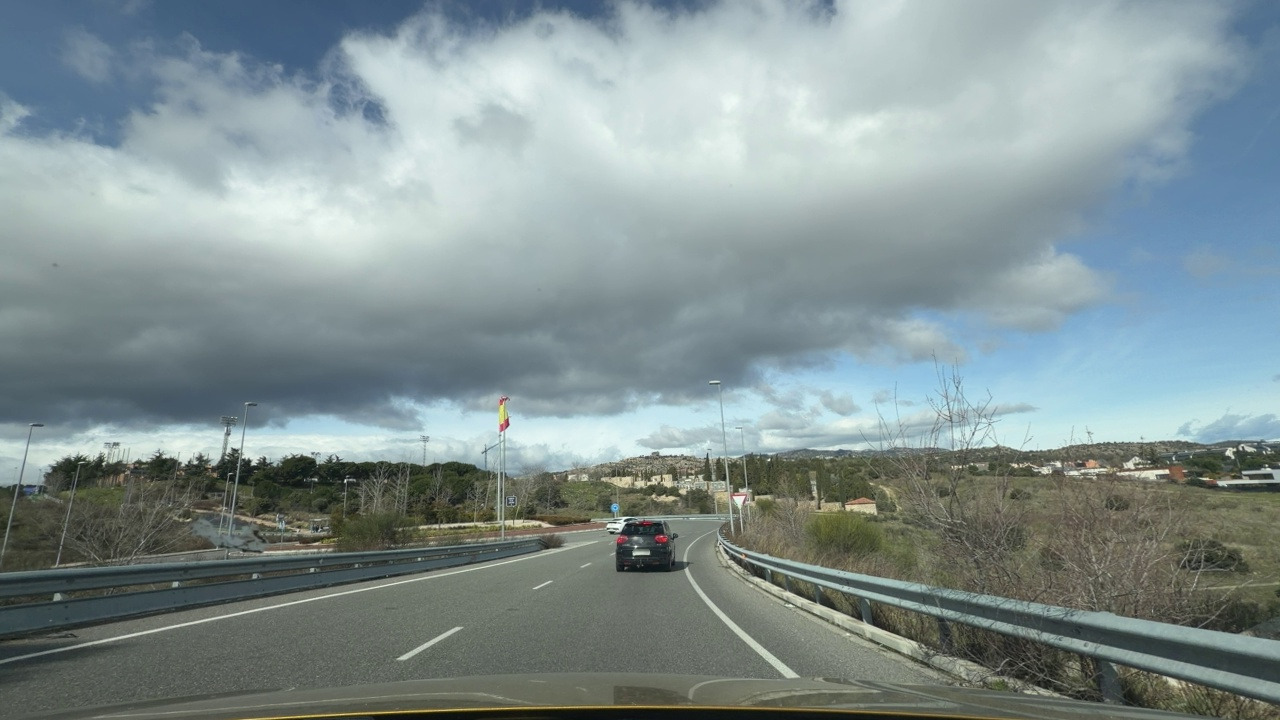
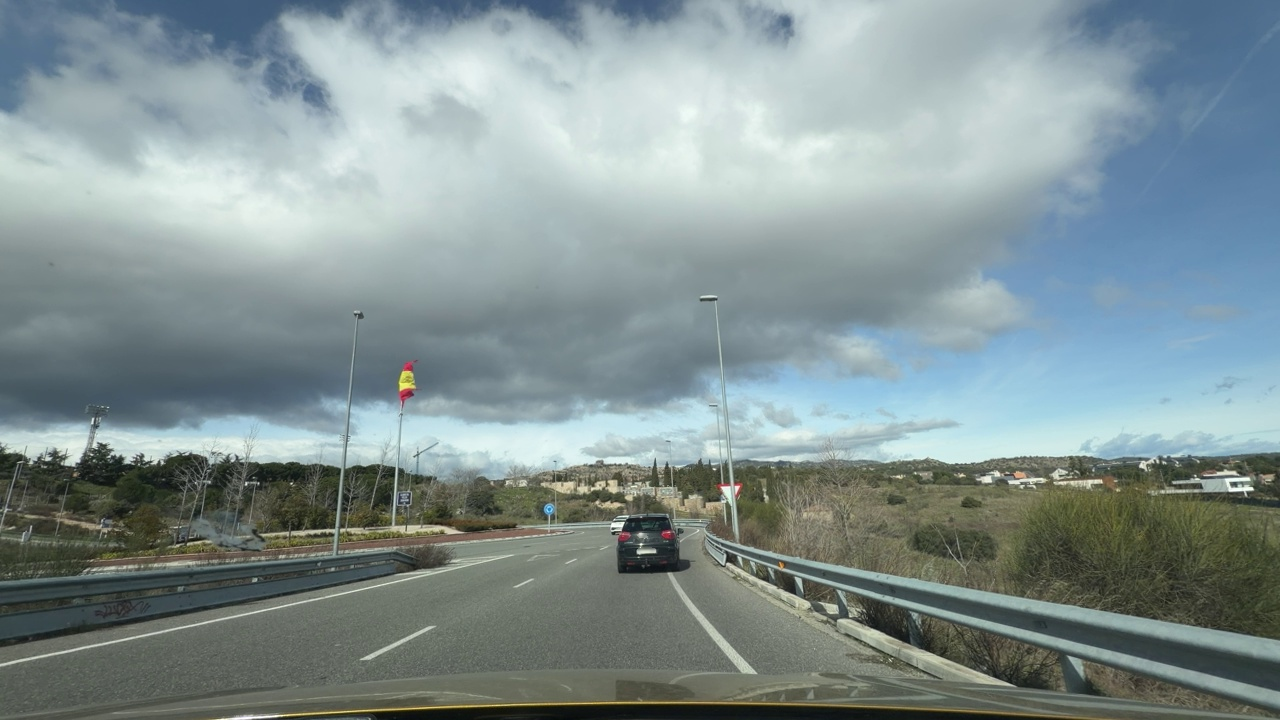
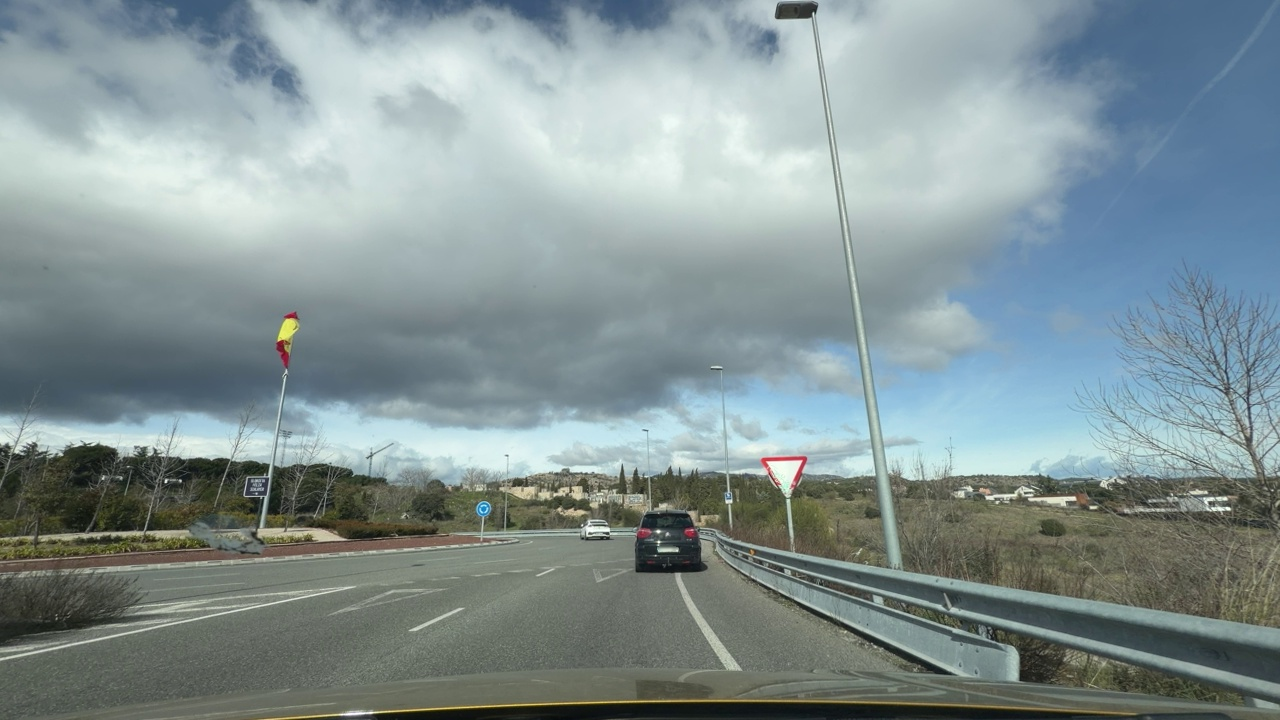
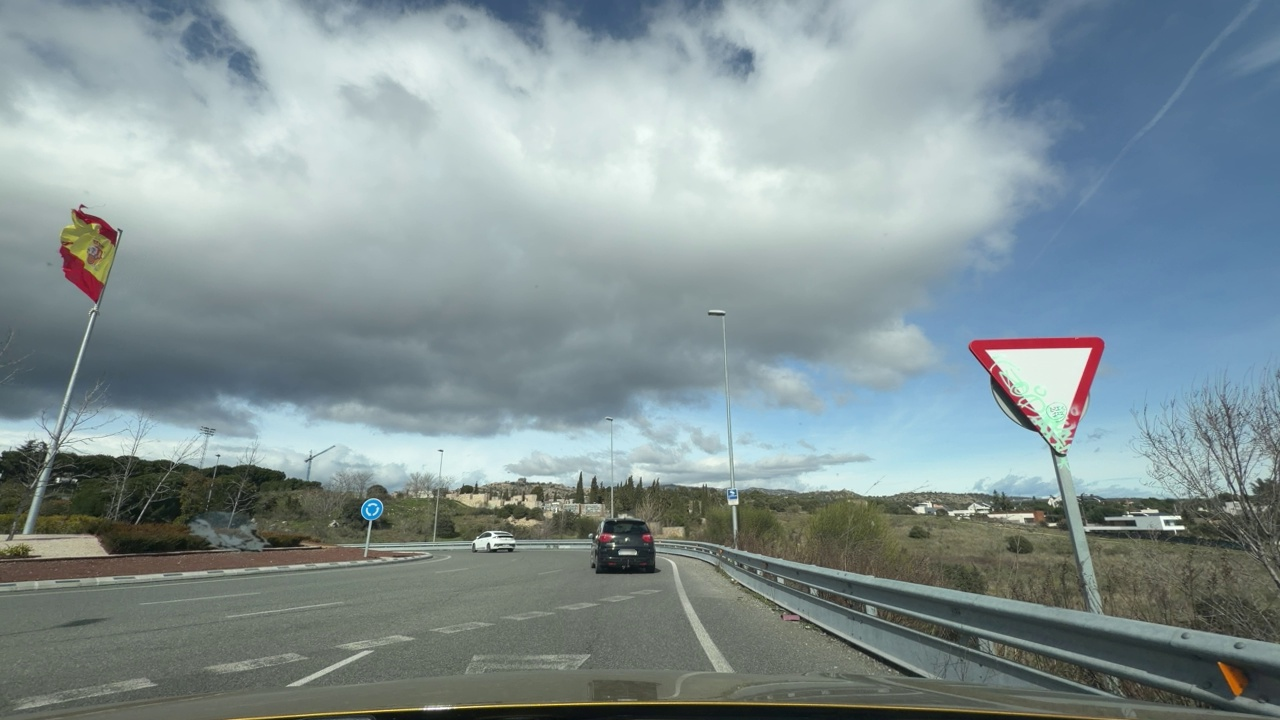
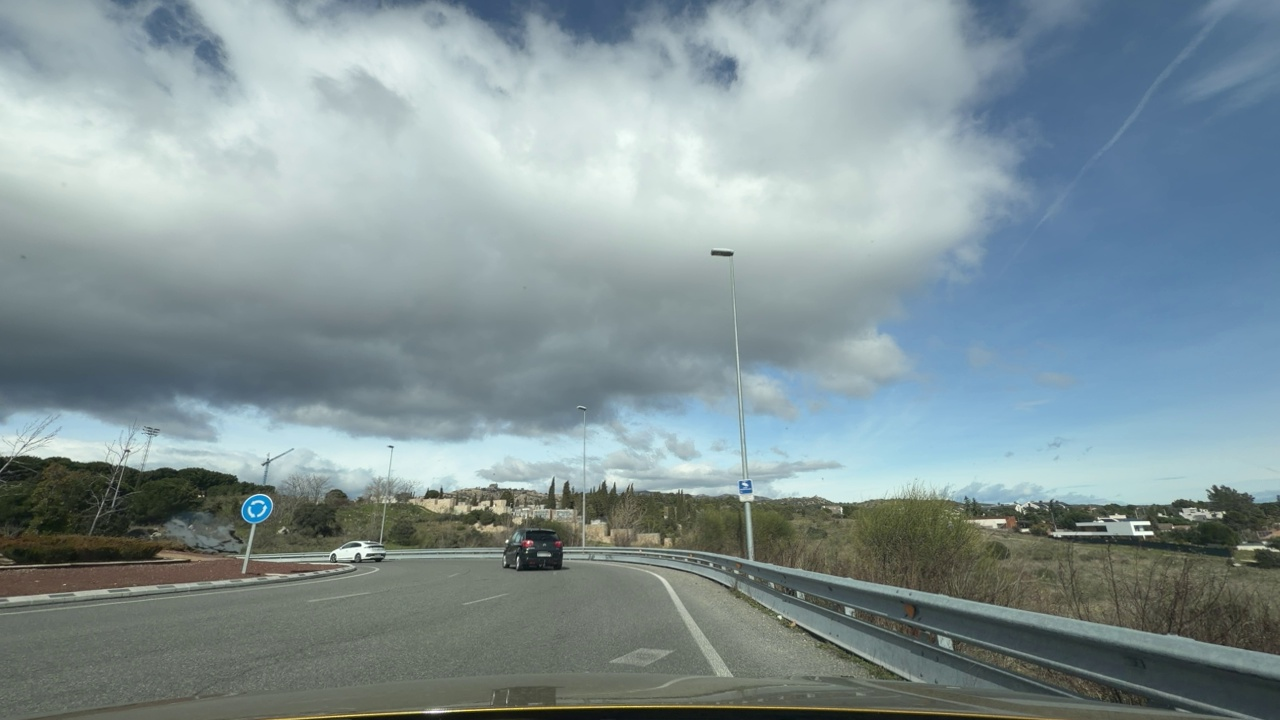
Situation: empty
Question: Are road workers visible on or near the roadway?
Answer: No
Reasoning: Ego is at the beginning of a roundabout behind a vehicle, but it does not appear to be braking.

Situation: empty
Question: Is the ego lane narrowed or laterally shifted due to construction elements?
Answer: No
Reasoning: Ego is at the beginning of a roundabout behind a vehicle, but it does not appear to be braking.

Situation: empty
Question: Is construction machinery or heavy equipment present near or within the roadway?
Answer: No
Reasoning: Ego is at the beginning of a roundabout behind a vehicle, but it does not appear to be braking.

Situation: empty
Question: Is a temporary reduced speed limit sign visible in the scene?
Answer: No
Reasoning: Ego is at the beginning of a roundabout behind a vehicle, but it does not appear to be braking.